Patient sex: M
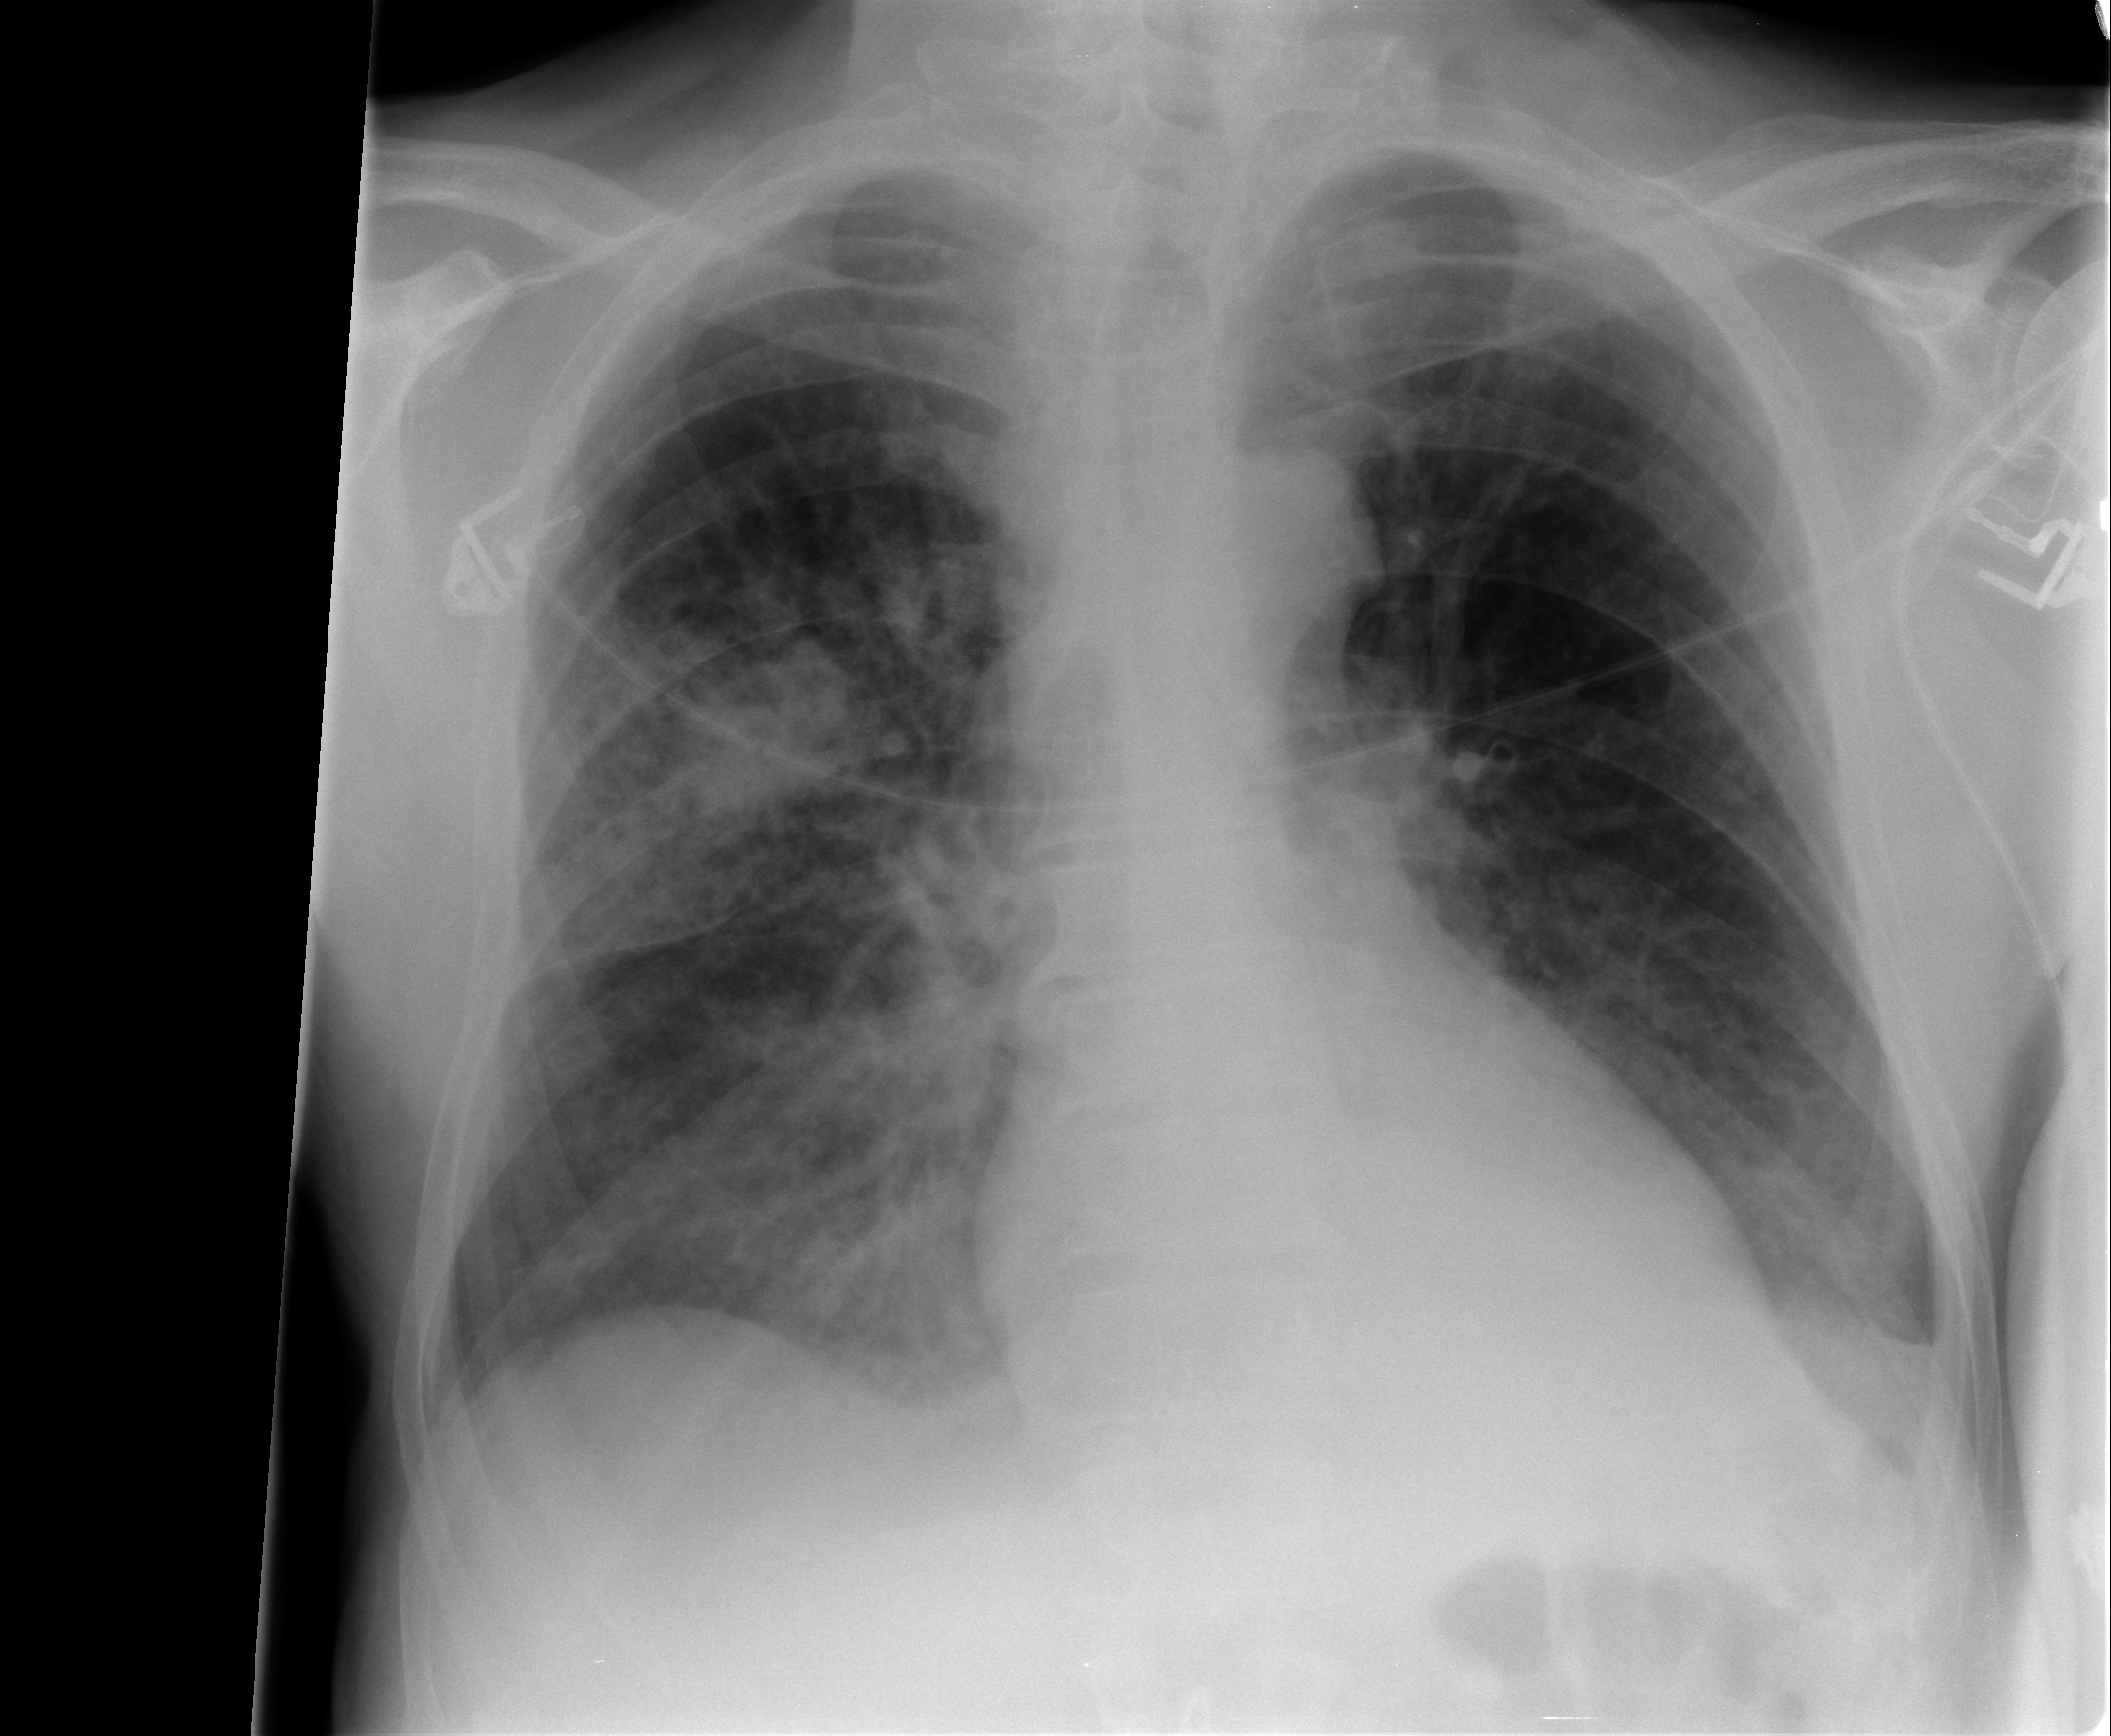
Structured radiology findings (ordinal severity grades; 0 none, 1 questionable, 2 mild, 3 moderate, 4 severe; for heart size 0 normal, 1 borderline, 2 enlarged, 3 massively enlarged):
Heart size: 1
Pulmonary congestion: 1
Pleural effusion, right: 0
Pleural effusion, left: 2
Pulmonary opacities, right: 3
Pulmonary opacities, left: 1
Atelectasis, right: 1
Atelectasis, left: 1